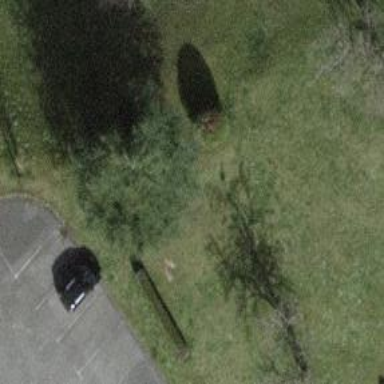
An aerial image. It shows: Needle-leaved tree in natural setting.